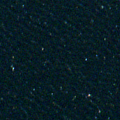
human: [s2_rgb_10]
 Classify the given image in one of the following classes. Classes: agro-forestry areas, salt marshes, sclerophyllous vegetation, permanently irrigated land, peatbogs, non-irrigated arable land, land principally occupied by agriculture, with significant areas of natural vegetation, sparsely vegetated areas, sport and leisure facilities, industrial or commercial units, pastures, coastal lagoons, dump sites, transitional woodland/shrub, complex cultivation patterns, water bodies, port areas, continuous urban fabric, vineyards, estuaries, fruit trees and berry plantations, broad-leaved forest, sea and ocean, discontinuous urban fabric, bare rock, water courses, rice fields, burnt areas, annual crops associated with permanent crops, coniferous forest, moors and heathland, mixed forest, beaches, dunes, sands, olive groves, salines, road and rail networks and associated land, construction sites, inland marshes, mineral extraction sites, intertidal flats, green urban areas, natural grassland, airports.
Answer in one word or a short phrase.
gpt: sea and ocean